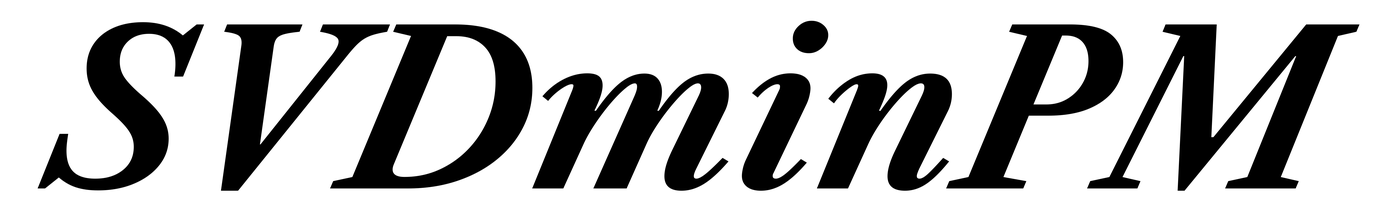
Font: LibreCaslonText-Italic_Bold_Italic